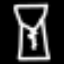
Label: hourglass